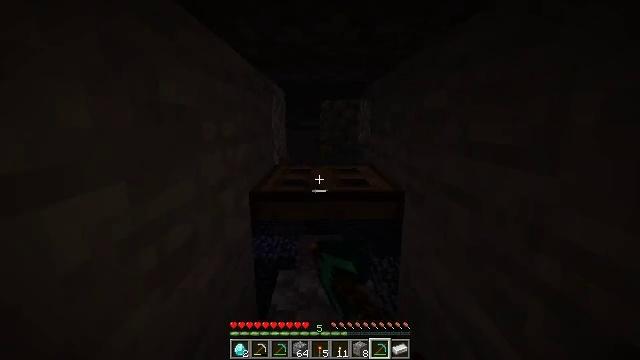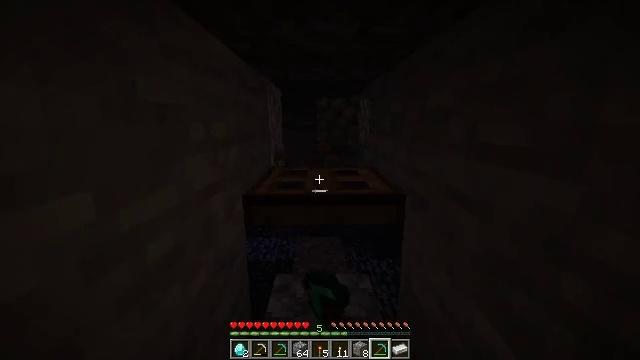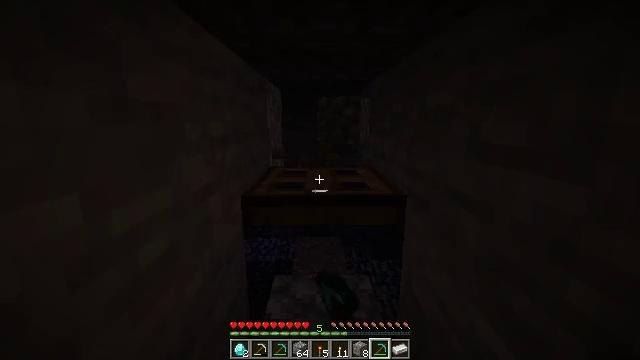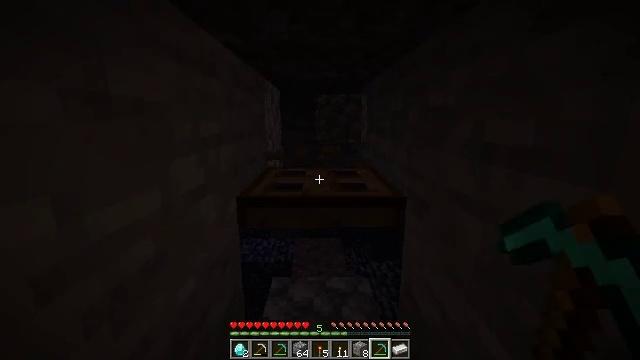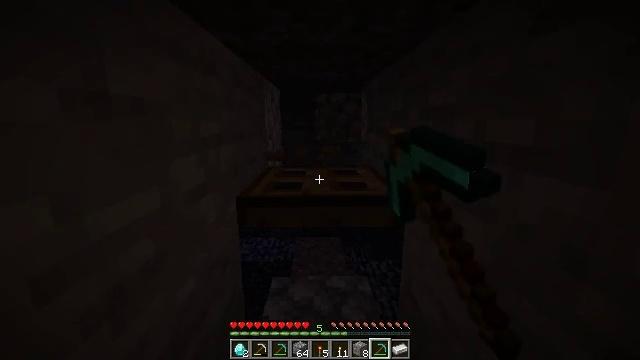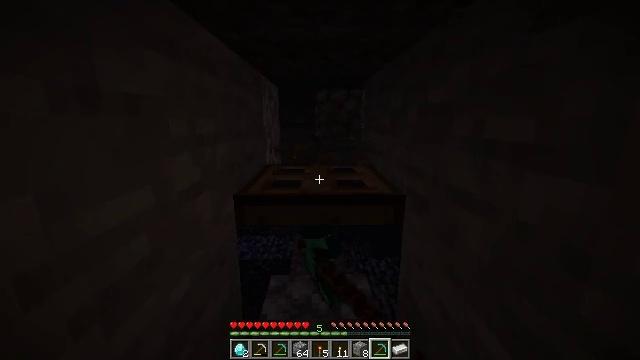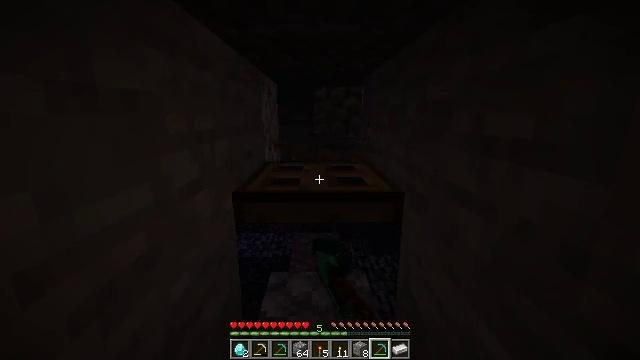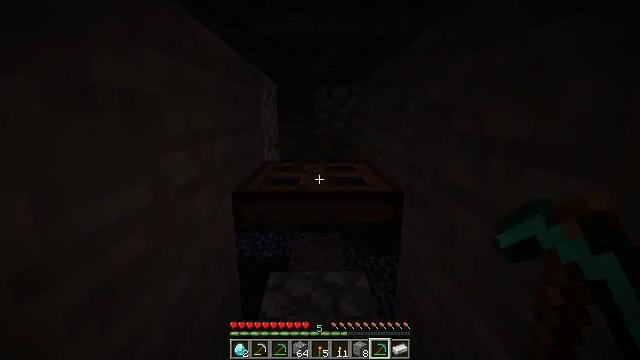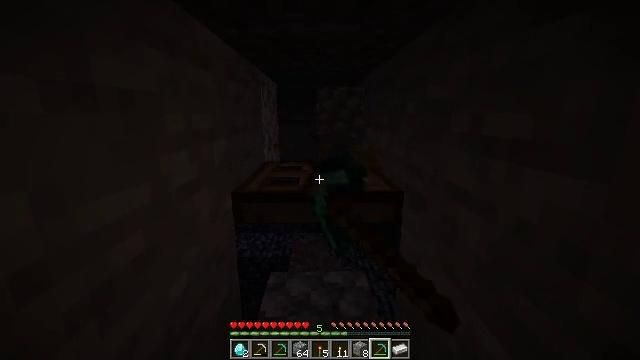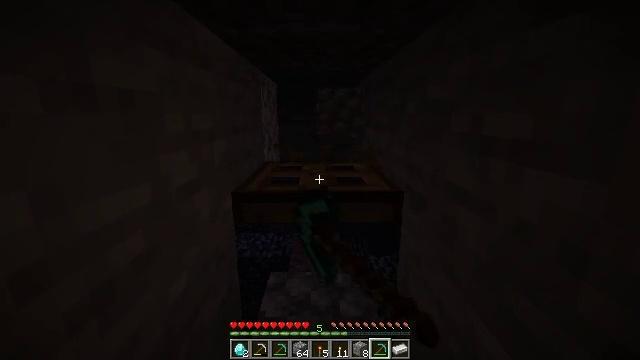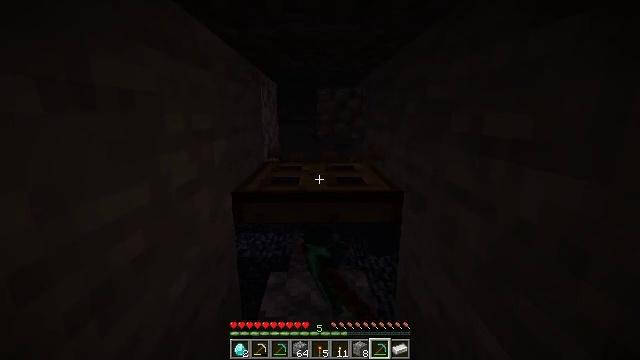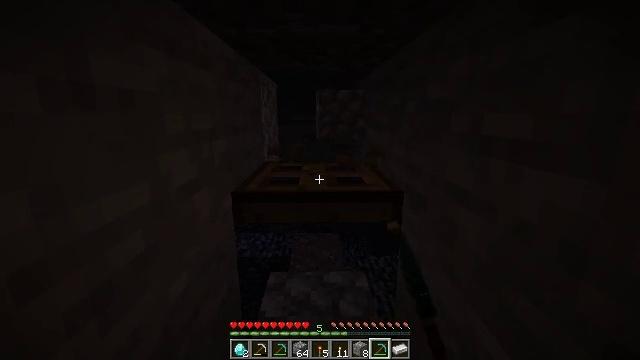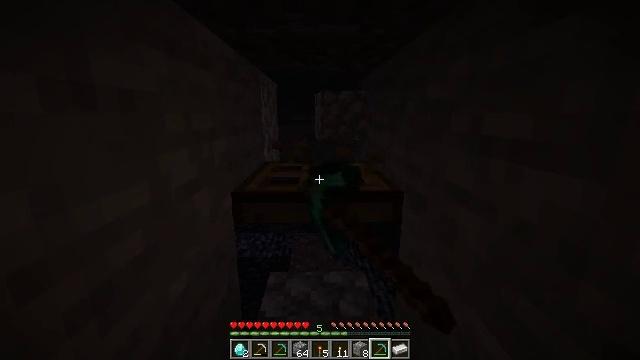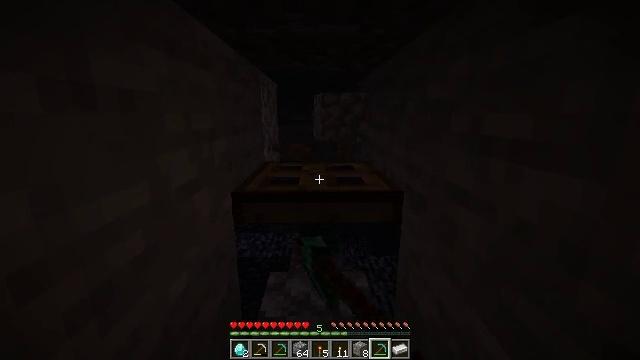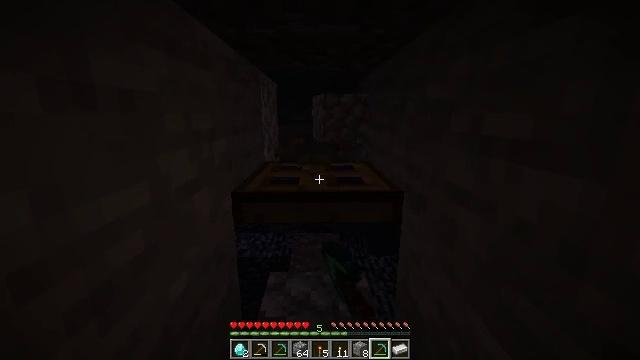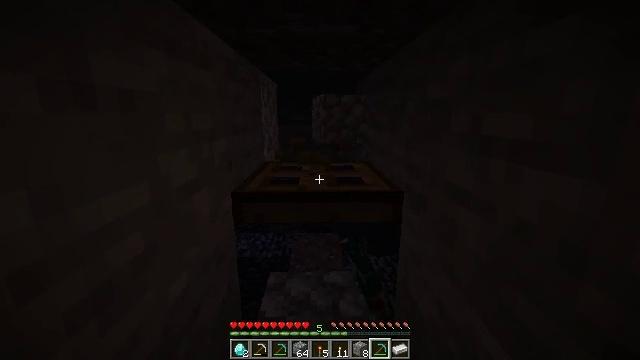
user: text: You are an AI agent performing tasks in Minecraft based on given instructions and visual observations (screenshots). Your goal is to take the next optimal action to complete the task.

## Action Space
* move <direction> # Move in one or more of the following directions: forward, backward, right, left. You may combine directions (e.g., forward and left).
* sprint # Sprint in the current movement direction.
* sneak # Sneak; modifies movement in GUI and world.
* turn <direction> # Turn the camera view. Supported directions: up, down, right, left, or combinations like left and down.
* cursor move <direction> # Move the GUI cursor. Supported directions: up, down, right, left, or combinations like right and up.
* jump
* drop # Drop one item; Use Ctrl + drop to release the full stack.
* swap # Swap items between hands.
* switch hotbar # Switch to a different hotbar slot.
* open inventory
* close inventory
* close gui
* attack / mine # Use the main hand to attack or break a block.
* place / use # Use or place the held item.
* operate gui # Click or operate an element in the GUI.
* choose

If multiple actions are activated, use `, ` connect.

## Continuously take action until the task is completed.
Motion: motion action
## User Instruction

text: Attack the oak trapdoor to recycle it.
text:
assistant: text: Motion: attack / mine
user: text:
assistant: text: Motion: attack / mine
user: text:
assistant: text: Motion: attack / mine
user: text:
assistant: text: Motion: attack / mine
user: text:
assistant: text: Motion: attack / mine
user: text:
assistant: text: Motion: attack / mine
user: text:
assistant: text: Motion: attack / mine
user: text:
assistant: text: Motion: attack / mine
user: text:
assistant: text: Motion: attack / mine
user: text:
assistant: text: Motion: attack / mine
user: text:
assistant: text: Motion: attack / mine
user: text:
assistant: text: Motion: attack / mine
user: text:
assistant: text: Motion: attack / mine
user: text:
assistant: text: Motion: attack / mine
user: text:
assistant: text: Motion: attack / mine
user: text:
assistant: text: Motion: attack / mine
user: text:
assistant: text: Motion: attack / mine
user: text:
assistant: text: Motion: attack / mine
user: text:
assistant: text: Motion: attack / mine
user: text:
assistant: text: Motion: attack / mine
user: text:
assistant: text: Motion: attack / mine
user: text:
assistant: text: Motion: attack / mine
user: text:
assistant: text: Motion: attack / mine
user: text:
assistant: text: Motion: attack / mine
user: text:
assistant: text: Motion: attack / mine
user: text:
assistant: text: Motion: attack / mine
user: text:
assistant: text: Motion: attack / mine
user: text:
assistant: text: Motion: attack / mine
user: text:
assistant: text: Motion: attack / mine
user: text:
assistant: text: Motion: attack / mine